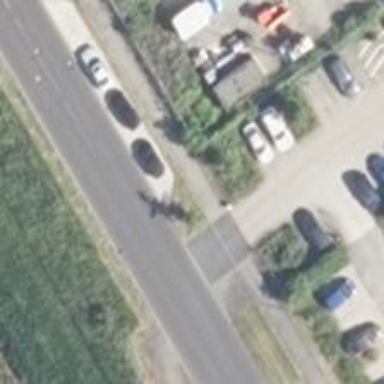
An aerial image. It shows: Parking aisle designated as service road.